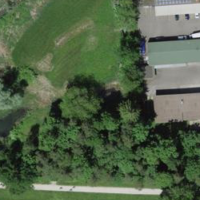
EUNIS habitat code: 25
Species observed at this site:
Lathraea squamaria